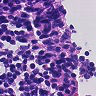
Metastatic tissue present: no